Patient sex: M
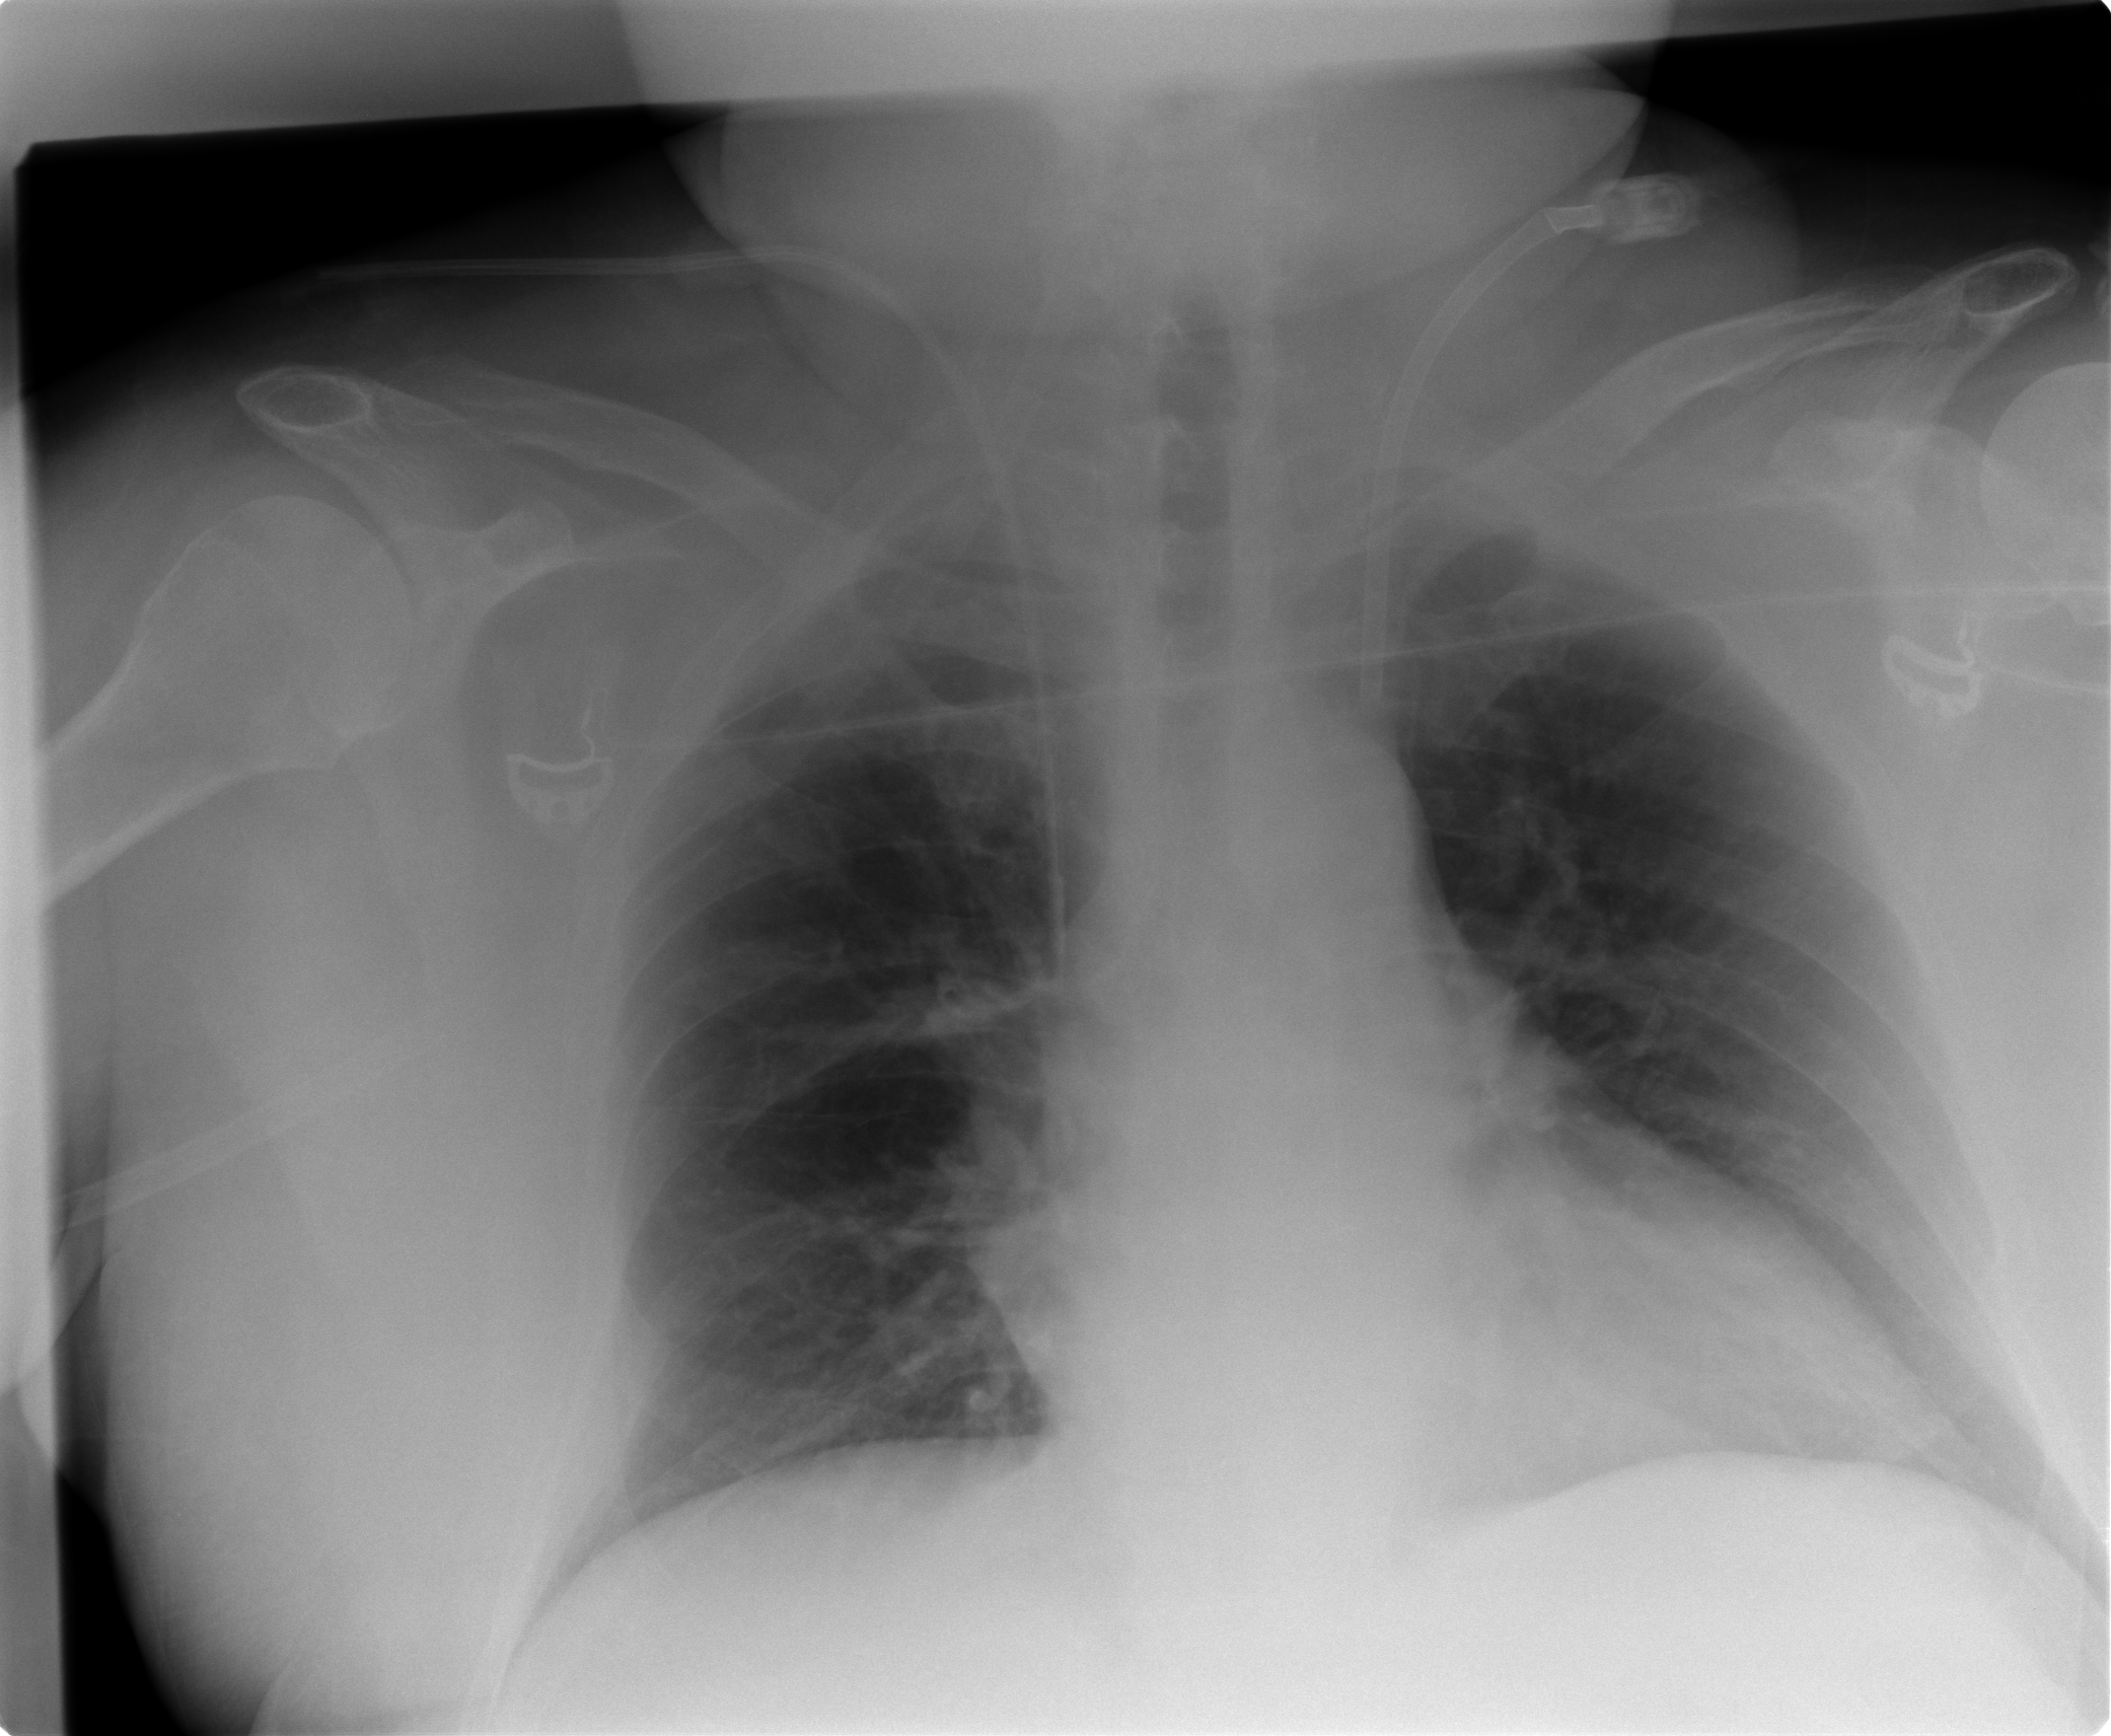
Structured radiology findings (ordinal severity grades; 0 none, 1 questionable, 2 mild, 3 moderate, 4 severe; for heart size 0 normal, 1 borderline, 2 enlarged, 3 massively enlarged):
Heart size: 0
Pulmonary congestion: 1
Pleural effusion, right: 0
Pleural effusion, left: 0
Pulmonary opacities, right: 0
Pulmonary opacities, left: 0
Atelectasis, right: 0
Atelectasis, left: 0